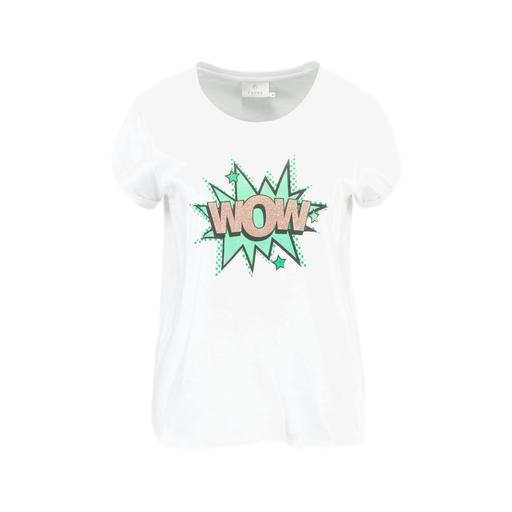
multicolor wow t-shirt, white graphic t-shirt only macy, t-shirt twist graphic, white background